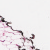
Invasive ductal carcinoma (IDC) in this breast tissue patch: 0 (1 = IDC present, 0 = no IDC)